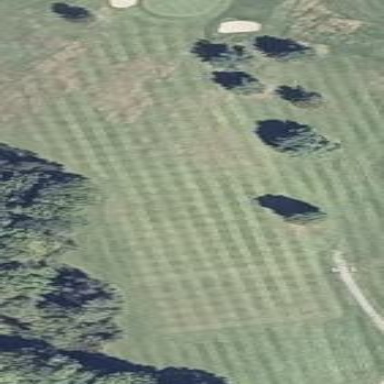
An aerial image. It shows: Well-maintained grassy area designated as golf fairway for the sport of golf. The grass is neatly mown.